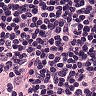
Metastatic tissue present: yes